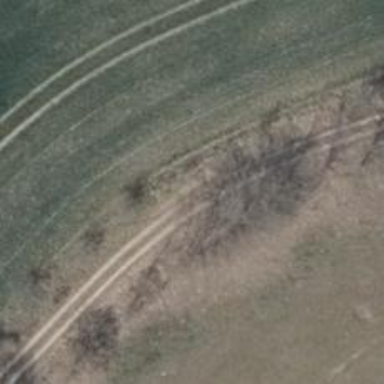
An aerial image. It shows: Track road with grade4 tracktype.